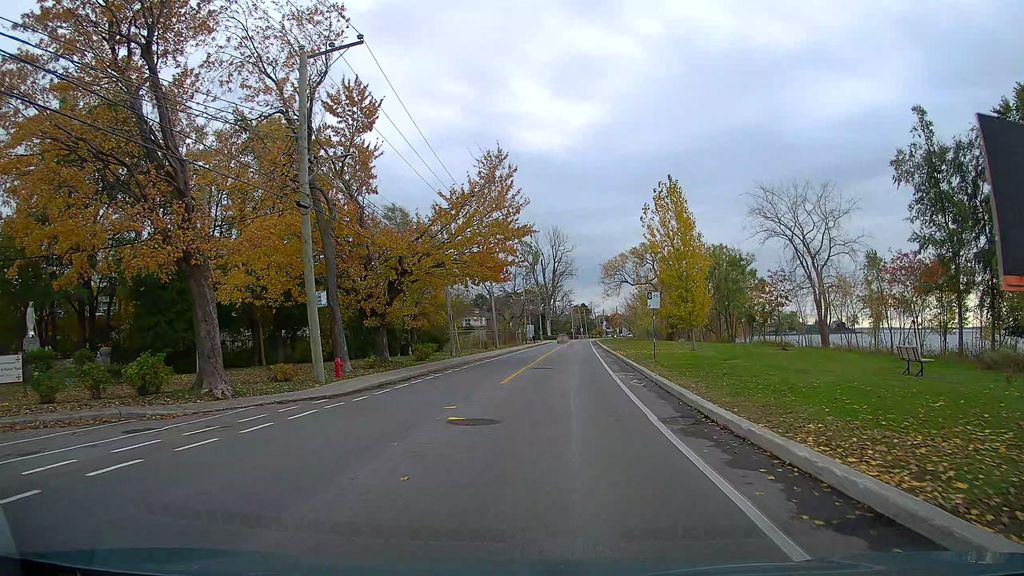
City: montreal